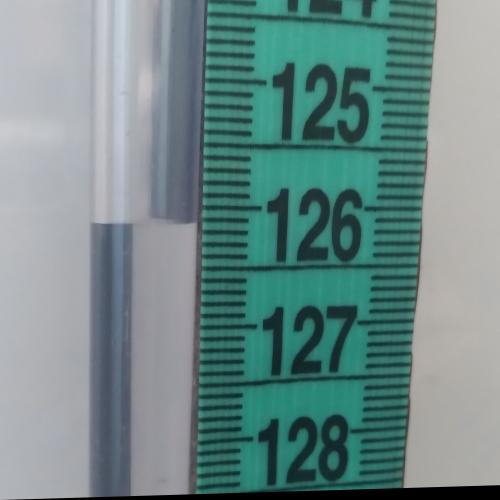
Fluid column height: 126.1 cm